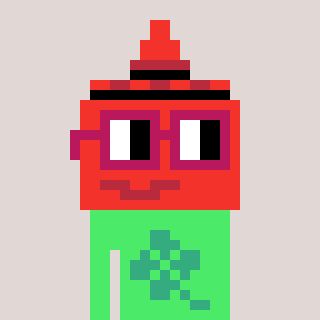
a pixel art character with square dark red glasses, a ketchup-shaped head and a teal-colored body on a warm background